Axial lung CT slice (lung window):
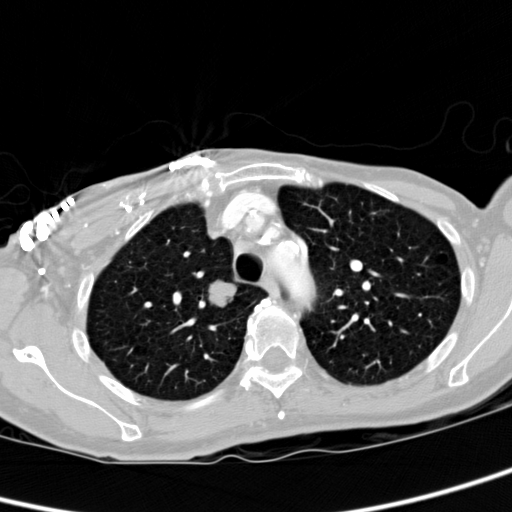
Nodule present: yes
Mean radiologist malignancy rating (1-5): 4.25